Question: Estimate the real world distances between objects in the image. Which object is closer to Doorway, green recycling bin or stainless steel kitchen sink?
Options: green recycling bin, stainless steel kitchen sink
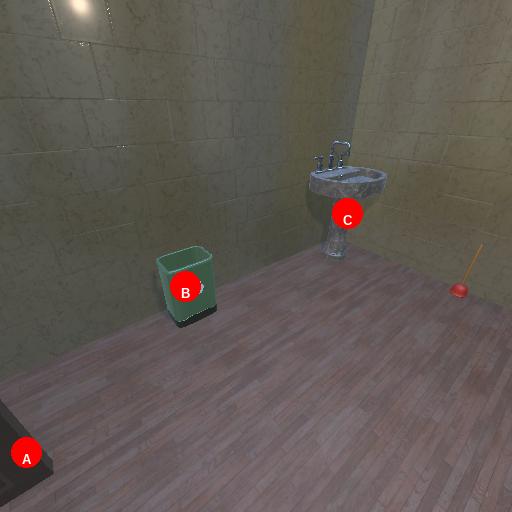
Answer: green recycling bin